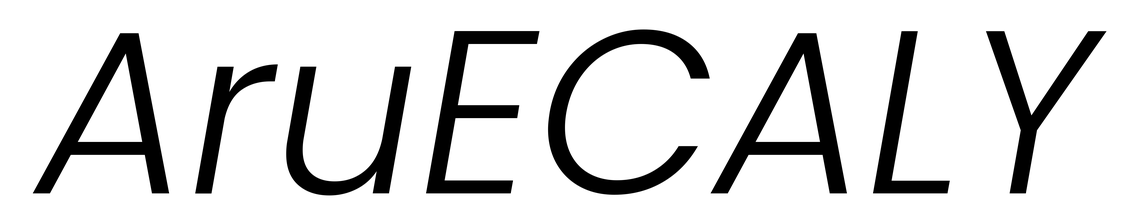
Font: Poppins-LightItalic